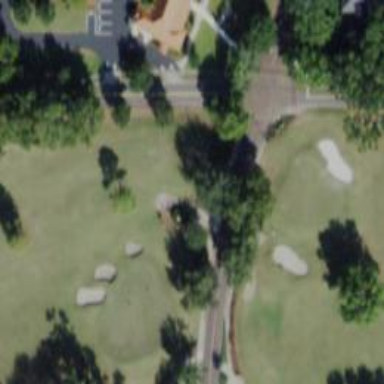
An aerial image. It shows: Path for both road and golf.